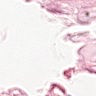
Metastatic tissue present: no